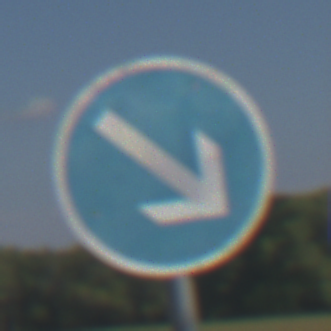
Verkehrszeichen: VorgeschriebeneVorbeifahrtRechts
Umgebung: Outdoor, Nature
Tageszeit: Midday
Wetter: Clear
Licht: Natural
Jahreszeit: NotSpecified
Kontrast: HighContrast